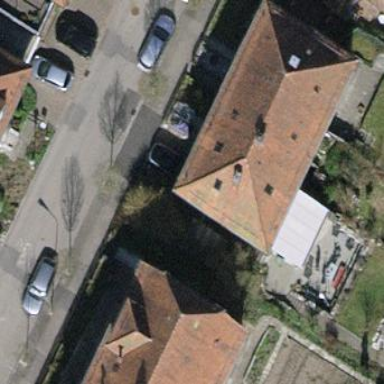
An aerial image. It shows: Building with tile roof.